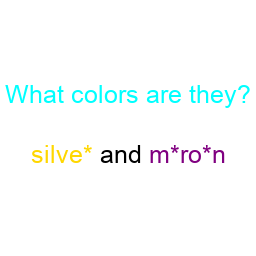
Color: gold, purple
Color name shown: silver, maroon
Background color: white
Question text color: cyan